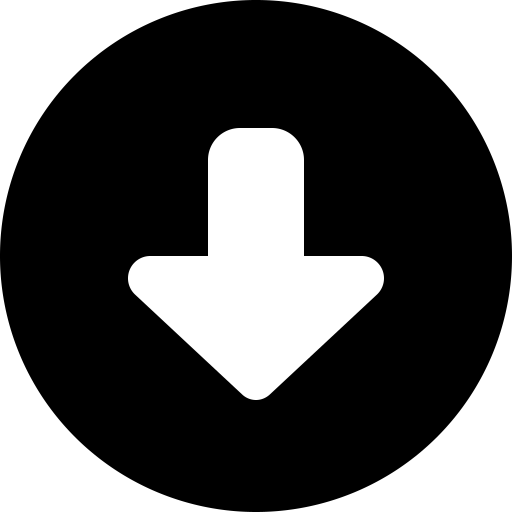
Tags: icon, FontAwesome, fa-icon, solid, circle, down